Question: I have a href link as jquery button
'''
$("a.button, button, input:submit", "div").button();
<a href="/Home/Acton" class="button">Back</a>
<button name="submit" id="continue" value="continue">Continue</button>
'''
as a result i have that:

So the issue is that 'Back' text in a href not white, in order to fix I've added the style below.
'''
/*jQuery buttons a href style fix*/
a.button:link {color: #fff !important;}
a.button:hover {color: #026890;}
'''
I could see in firebug that style is applied but it is does not help, the 'Back' text still not white.
The thing is that when 'Back' is on hover it is looking good but when not on hover text should be white the same way like 'Continue' has, but it is not.
How may i fix that in CSS?
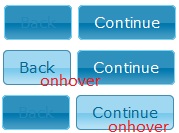
Answer: You didn't set 'a:visited' to be white thats why you have such situation and also you may set 'a:hover' to be '#026890'
So try that:
'''
/*jQuery buttons a href style fix*/
a.button:link {color: #fff !important;}
a.button:visited {color: #fff !important;}
a.button:active {color: #026890 !important;}
a.button:hover {color: #026890 !important;}
'''